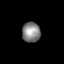
Tissue: prostate
Cell type: T cells
Senescence score: 0.3548
Nuclear area (px): 359
Mean DAPI intensity: 133.167